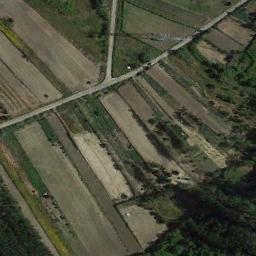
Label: terrace